Question: I have taken the FFT in Matlab in this given way.
'''
X=fft(t); % Take Fourier Transform
T=abs(X); % Take real parts of transform
T=T(1:n/2);
'''
I'm interested in finding the centroid frequency of this plot. I understand that the centroid freuency is given as:

Where x(n) represents the weighted frequency value, or magnitude, of bin number n, and f(n) represents the center frequency of that bin.
Now I am tempted to say that f(n) are the values from T in my script, but those are the absolute values of the imaginary and real components of the FFT and so I don't know how to find the x(n) which is supposed to be a weighted frequency.
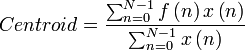
Answer: You say that 'f(n)' is the centre-frequency of the n-th bin; this is nothing to do with your data. It's simply a function of your sampling frequency:
'''
f(n) = n * fs / N
'''
You can of course, factor this out in your above equation:
'''
centroid = (fs / N) * SUM { n x(n) } / SUM { x(n) }
'''
It sounds like 'x' is what you've called 'T' in your code.